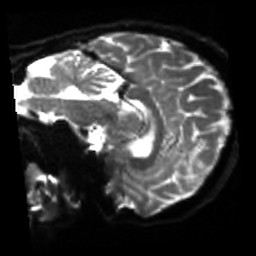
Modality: sbref
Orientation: sagittal
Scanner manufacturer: siemens
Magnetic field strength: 3 T
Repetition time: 4 s
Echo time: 0.0594 s